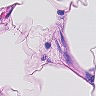
Metastatic tissue present: no